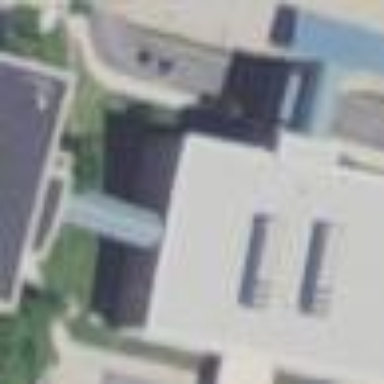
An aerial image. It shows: Hospital building.